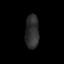
Tissue: skin
Cell type: Fibroblasts
Senescence score: 0.7792
Nuclear area (px): 454
Mean DAPI intensity: 45.722